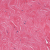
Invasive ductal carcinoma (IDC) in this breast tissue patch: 0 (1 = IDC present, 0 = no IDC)